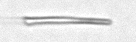
Label: fiber